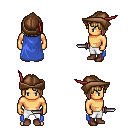
a pixel art fantasy rpg character, male body template, human, tanned skin, blue cape, white pants, blonde pageboy hairstyle, leather cap, brown shoes, dagger, four views (front, back, left, right), 2x2 character sprite sheet, small pixel art, hard edges, no anti-aliasing